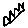
Label: zigzag